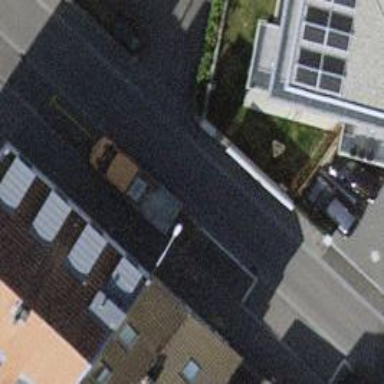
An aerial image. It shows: Alley with sidewalk alongside.